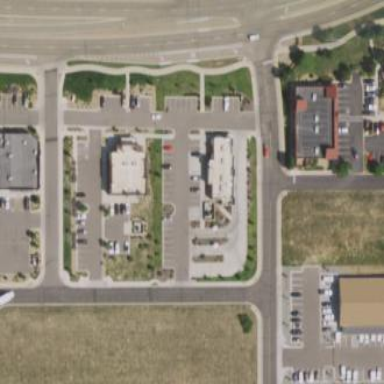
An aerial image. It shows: Retail area.